Question: I'm developing a custom theme, based on PageBuilder2 (csa2.theme) for WebSphere Portal 7. I'm using JQuery 1.7.1.
One of the requirements is to have a footer(id is 'div#footer') and a help bar(class is 'div.footer.flotante') that lies just at top of footer while footer is in viewport, but it needs to float at bottom of window while footer is not in viewport... kinda Facebook new timeline toolbar (add to friends, etc) or Mashable social widget, only that from bottom.

The following is a snippet of what I've done with JQuery to get this:
'''
$(window).scroll(function (event) {
var barra = $('div.footer.flotante');
var offset = barra.offset();
var bh = barra.height();
var h = offset.top;
var wh = $(window).height();
var dh = $(document).height();
var y = $(this).scrollTop();
var x = dh - y - wh;
var hf = $("div#footer").height();
if (x > hf) {
barra.addClass('fixed');
} else {
barra.removeClass('fixed');
}
});
'''
These are CSS styles I'm using:
'''
div.footer.flotante{
background:url(../images/footerone.png) repeat-x;
width:100%;
}
div.footer.flotante.fixed{
position: fixed;
bottom: 0px;
z-index: 1;
}
'''
With that code I got to float my toolbar in case of a html page with static content (therefore value of 'dh' is constant). My problem is that being this a theme development, is expected to have content loaded dynamically to body of document, increasing 'dh' value to an unknown amount of pixels. In this scenario the calculation for value of 'x' is taking the initial value of 'dh', giving as a result a mispositioned floating toolbar.
1. How could I recalculate value of dh after render that content?
2. Given that there is no such a property called offset().bottom, is there a way to temporarily "flip upside-down" document in order to calculate offset().top value for my toolbar thus eliminating the need to know final value of dh?
3. Have you another suggestion to do what I'm trying?
Thanks in advance.
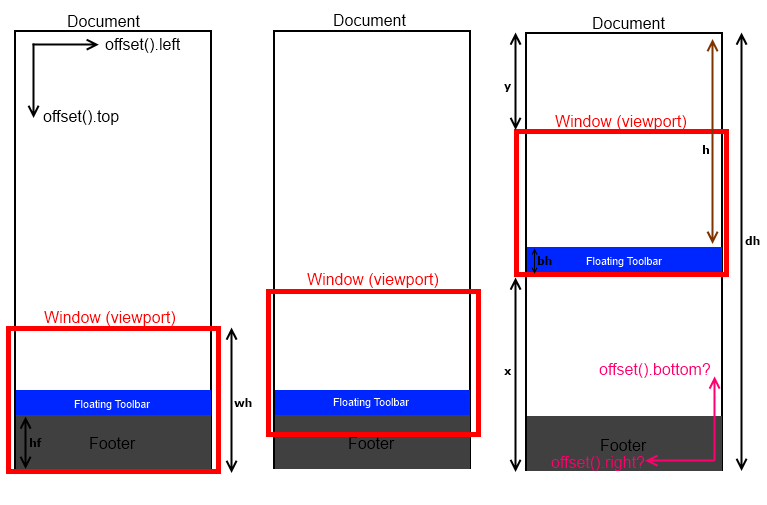
Answer: I found the cause of the problem: it was an absolute positioned image for a logo which had a negative bottom attribute, thus creating an extra vertical spacing below the footer and increasing 'dh' value.